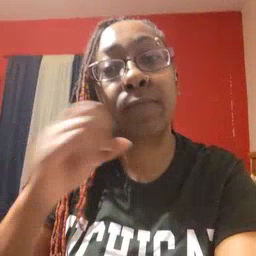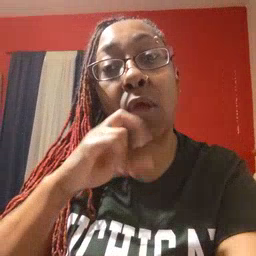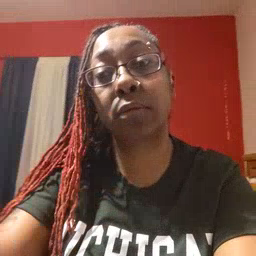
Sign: frog